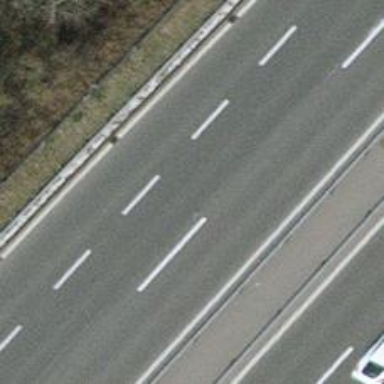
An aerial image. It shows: Asphalt motorway.